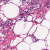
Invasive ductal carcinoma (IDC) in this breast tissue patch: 0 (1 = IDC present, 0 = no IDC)